Question: My team is developing an application that has a UITabBarController. We are using Storyboard to develop the interfaces and the flows.
Since we are a team, we cannot put all flow in just one storyboard, because it will cause in problems with syncing with SVN. So, the solution is <URL>.
The connection between storyboards is not the problem when I can create an object to do the connection (a button, for example) as we can see in <URL>.
But when I put a UITabBarController in one storyboard, I cannot manage the view element of the bottom bar (the tabBar itself) in a way to programmatically set the storyboard that will be displayed for each button of the tabBar.
For now, I have the TabBar and the UIViewControllers in the same .storyboard file as we can see:

So what I need is to connect different storyboards through one UITabBarController. How to do that?
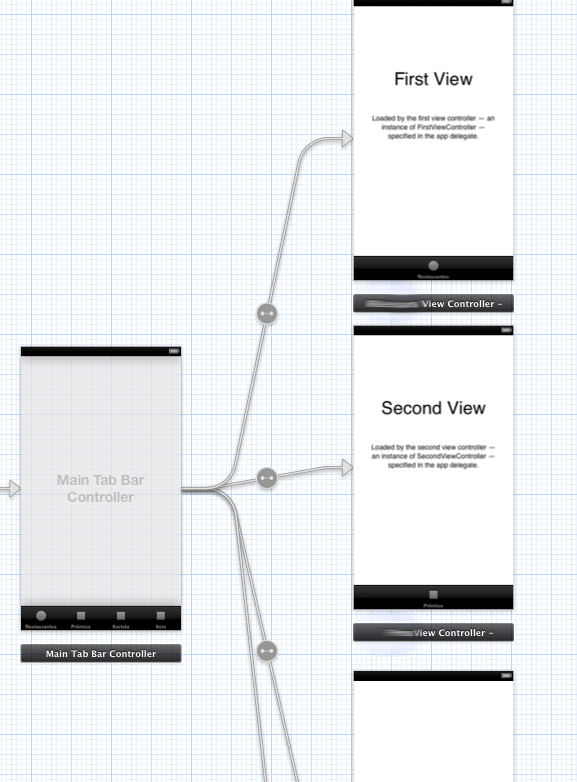
Answer: You're kind of missing out on the point of storyboards, which is to let you see the structure of the app and relationships between view controllers.
It sounds like you're not getting a lot of benefit from using a storyboard for the tab bar controller, so it might make sense to set that up programmatically, which lets you instantiate each of the view controllers yourself using separate storyboards.
Alternatively, you could include the tab bar controller, any necessary navigation controllers, and the root controller for each nav controller in one storyboard, and then have each of those root controllers load subsequent view controllers from other storyboards.